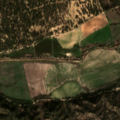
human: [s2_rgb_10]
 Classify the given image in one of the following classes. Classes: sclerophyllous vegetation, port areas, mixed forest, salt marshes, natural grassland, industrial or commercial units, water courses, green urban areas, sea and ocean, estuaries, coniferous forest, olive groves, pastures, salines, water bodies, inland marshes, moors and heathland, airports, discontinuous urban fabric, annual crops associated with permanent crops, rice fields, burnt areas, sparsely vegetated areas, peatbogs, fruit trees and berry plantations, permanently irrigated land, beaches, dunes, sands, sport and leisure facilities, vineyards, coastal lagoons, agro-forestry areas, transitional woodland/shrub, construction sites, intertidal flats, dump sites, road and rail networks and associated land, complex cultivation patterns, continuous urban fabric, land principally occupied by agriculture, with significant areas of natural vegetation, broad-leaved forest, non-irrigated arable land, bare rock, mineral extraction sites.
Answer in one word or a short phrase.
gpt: permanently irrigated land, olive groves, agro-forestry areas, broad-leaved forest